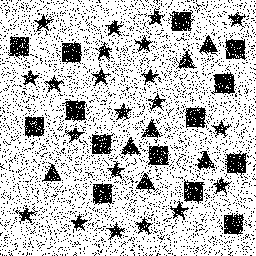
Squares: 14
Triangles: 7
Stars: 21
Total shapes: 42